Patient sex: M
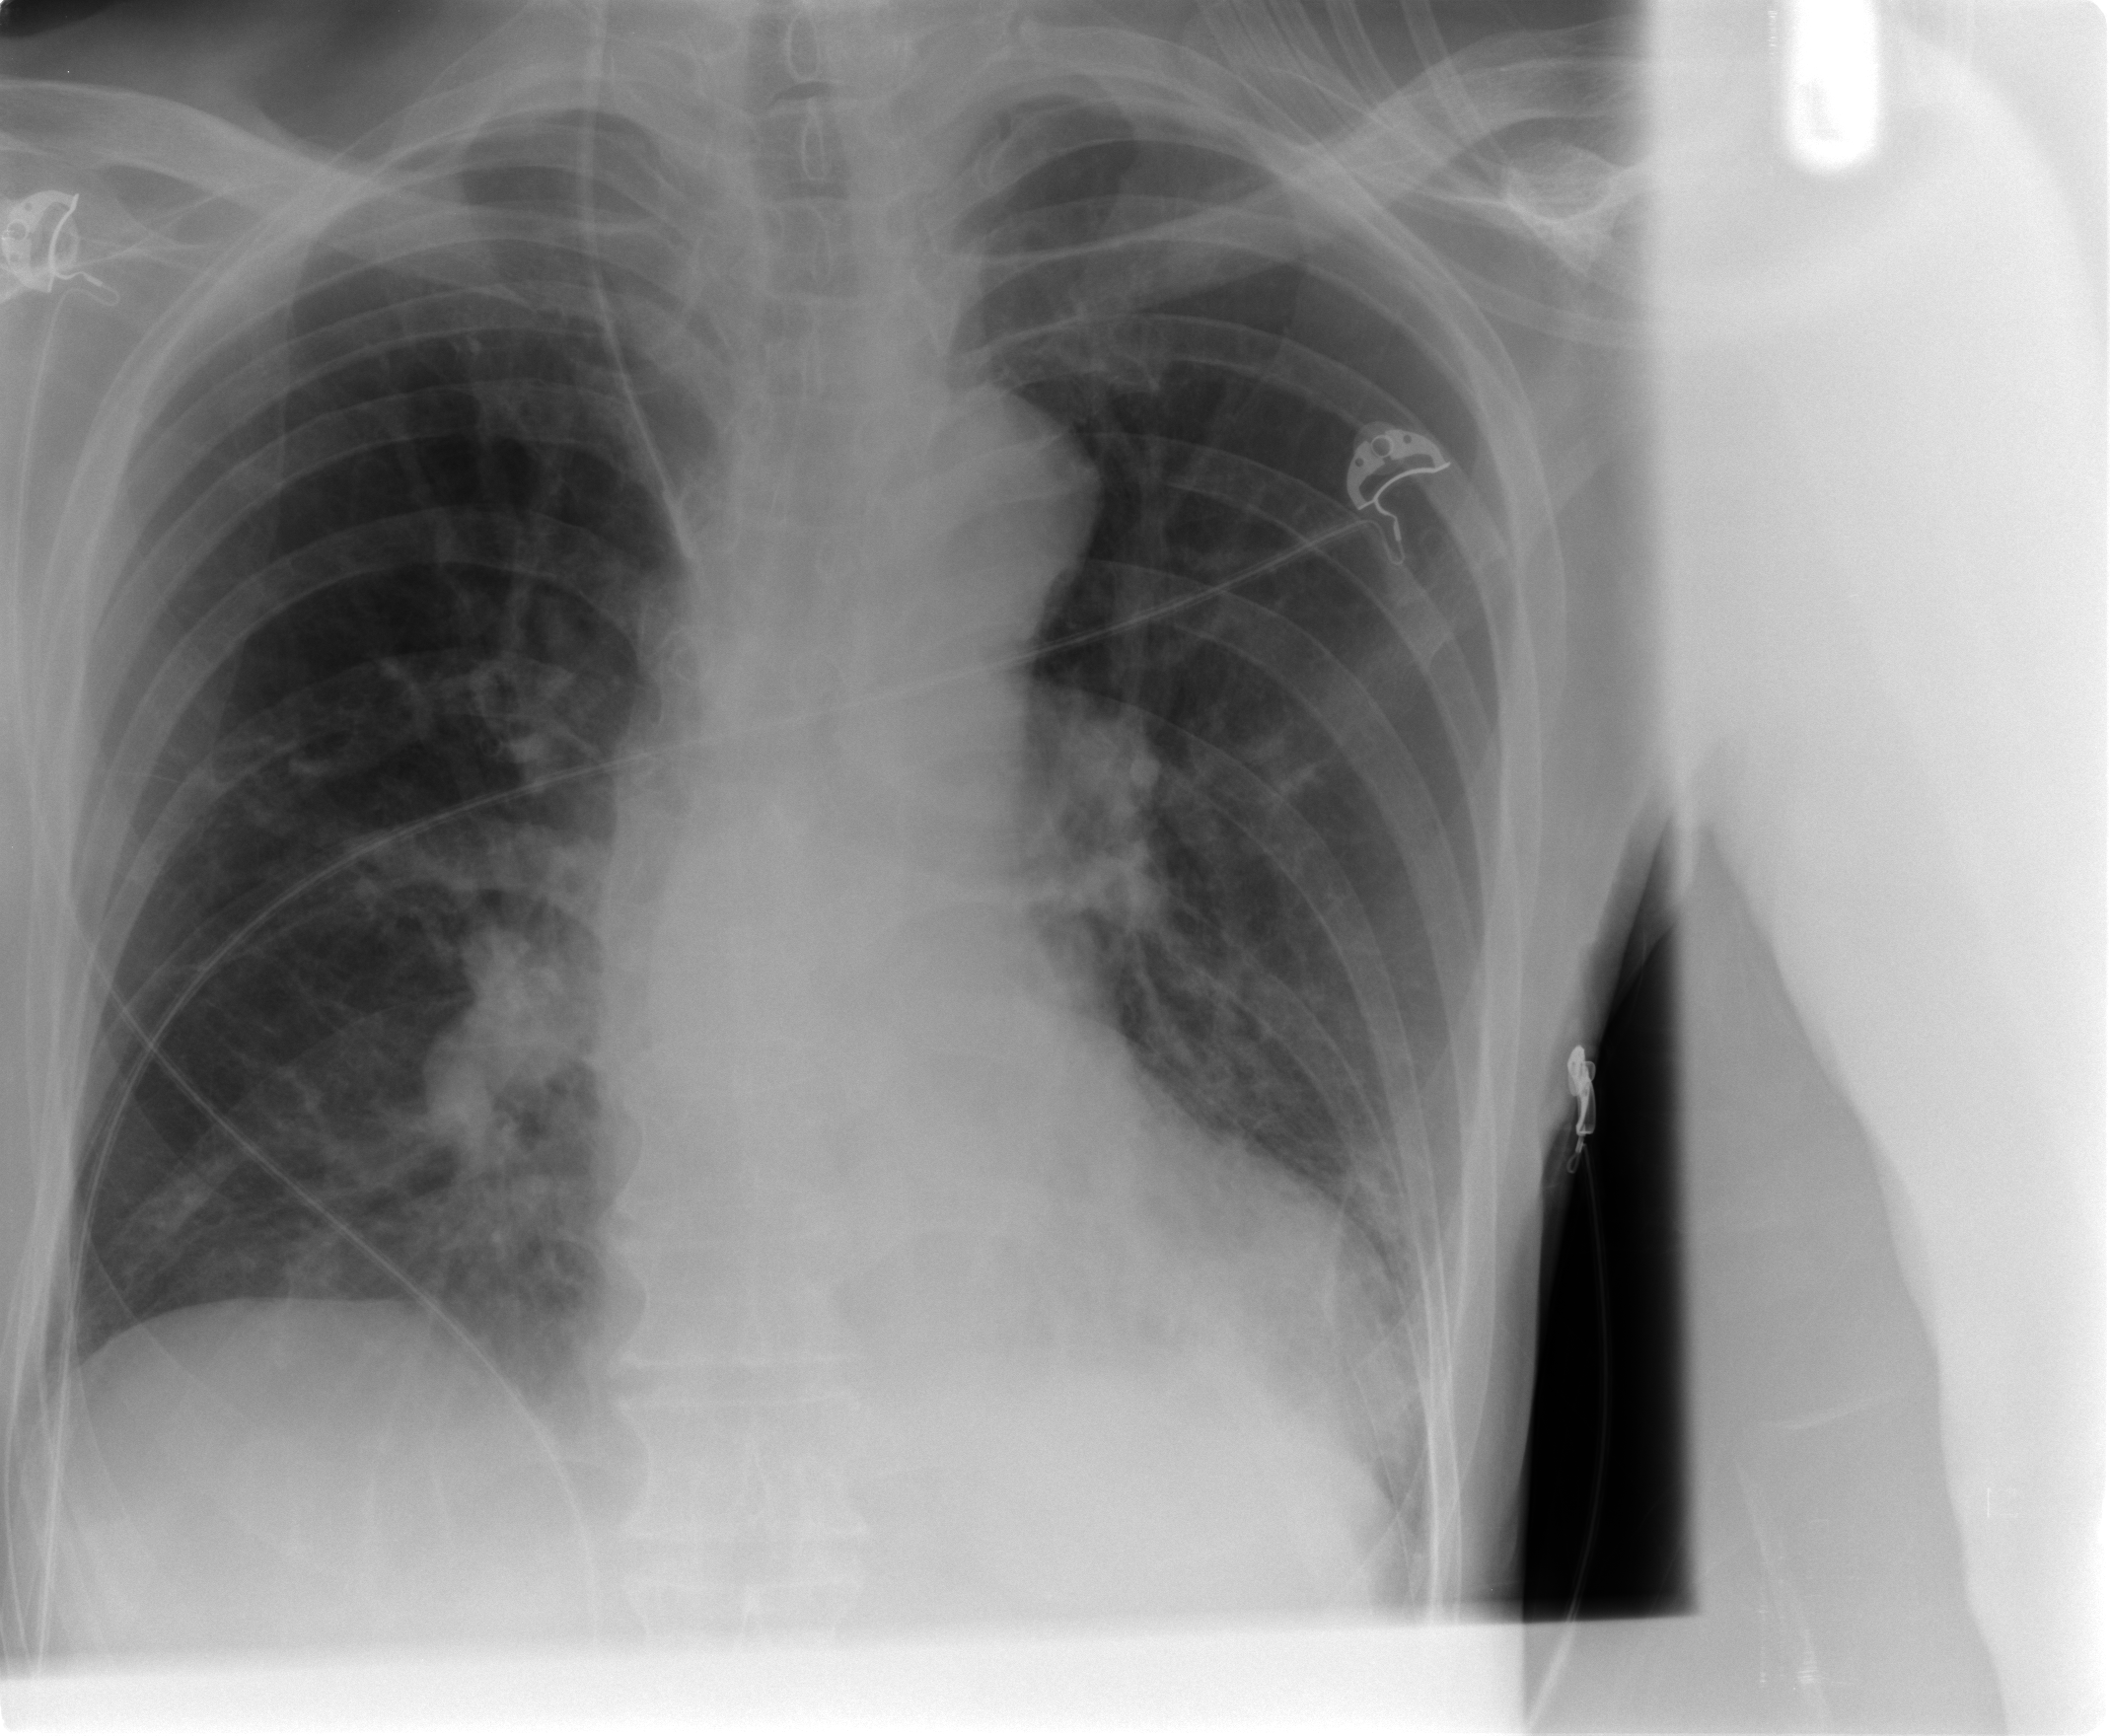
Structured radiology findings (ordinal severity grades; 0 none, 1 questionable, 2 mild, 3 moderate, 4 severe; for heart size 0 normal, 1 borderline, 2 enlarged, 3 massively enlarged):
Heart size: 2
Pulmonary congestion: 1
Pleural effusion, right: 0
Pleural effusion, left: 1
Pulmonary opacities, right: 0
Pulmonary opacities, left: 0
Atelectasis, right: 1
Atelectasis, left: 2